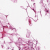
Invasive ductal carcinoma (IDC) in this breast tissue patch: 0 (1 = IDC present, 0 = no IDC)